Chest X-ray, AP view. Patient: 66 years old, sex M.
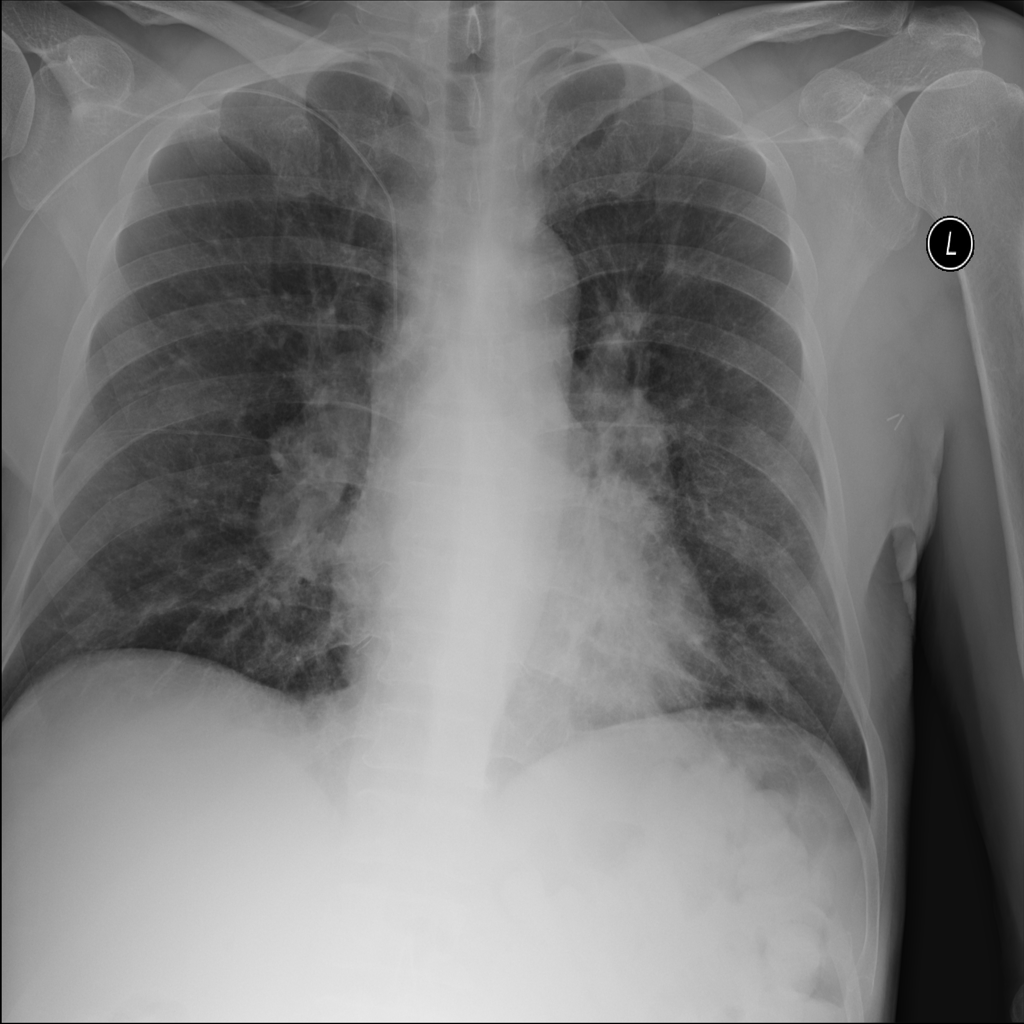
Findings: Edema, Fibrosis, Infiltration